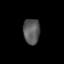
Tissue: prostate
Cell type: Epithelial cells
Senescence score: 0.6884
Nuclear area (px): 417
Mean DAPI intensity: 89.48